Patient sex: F
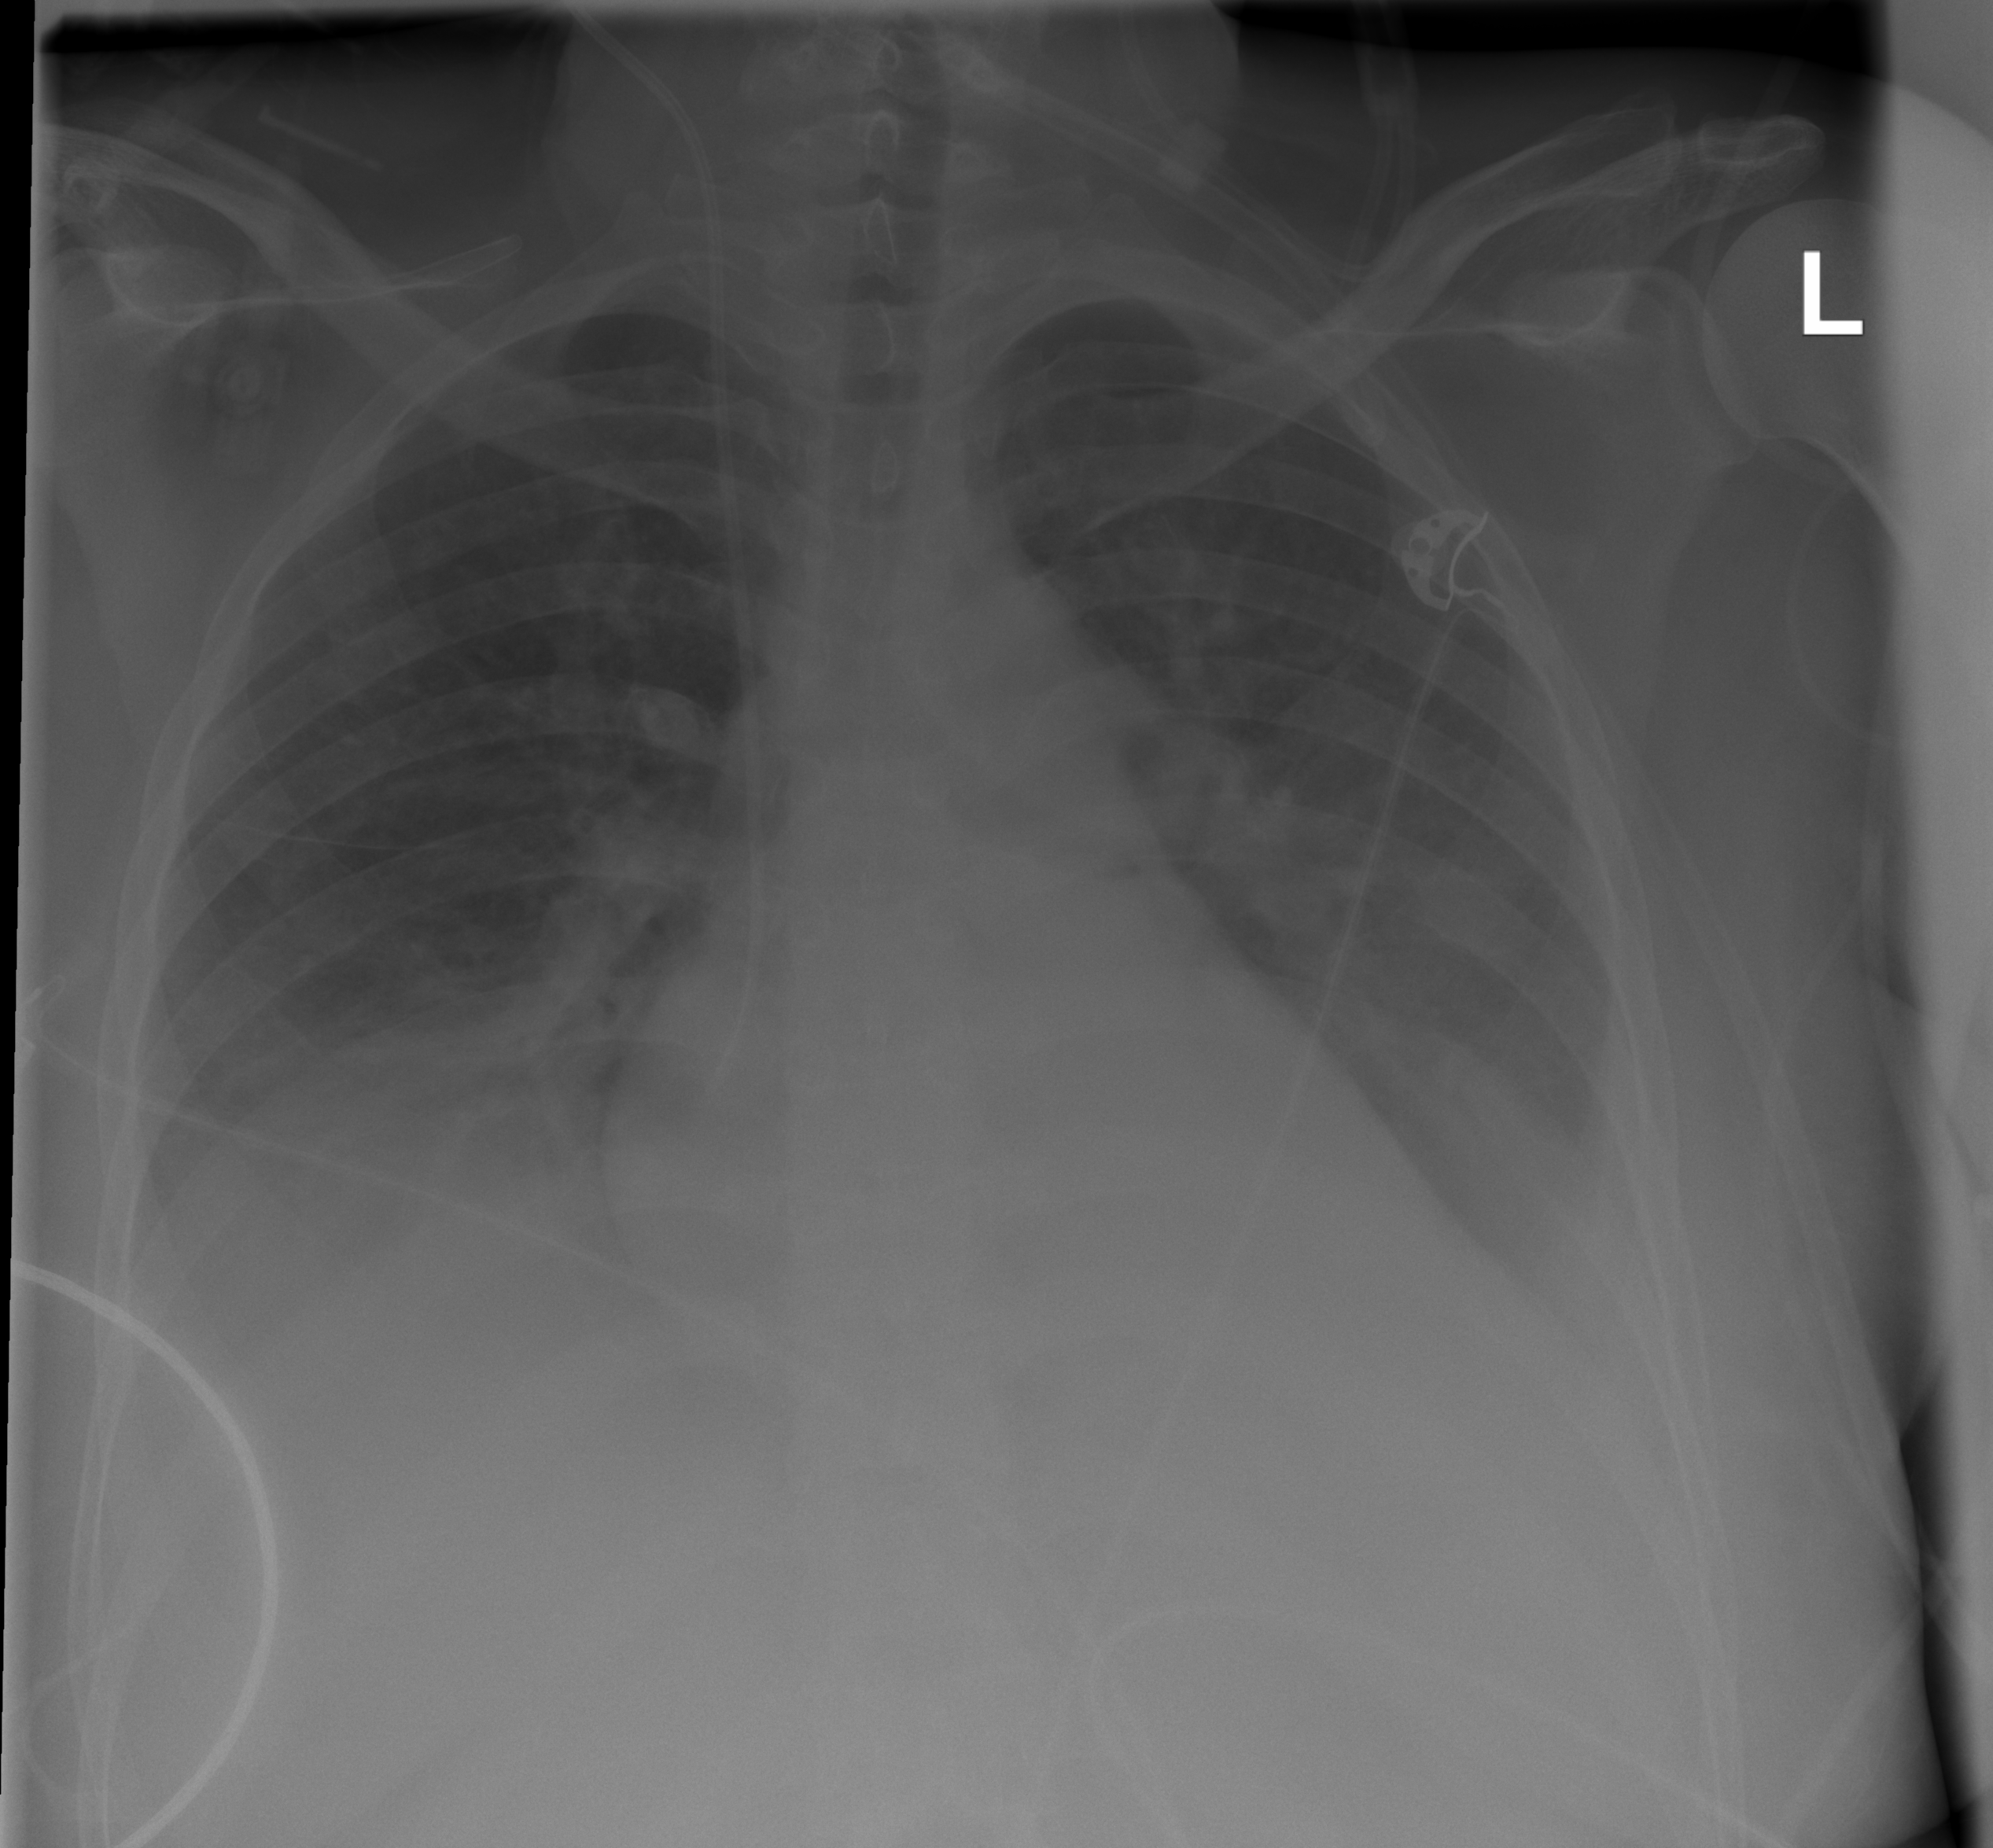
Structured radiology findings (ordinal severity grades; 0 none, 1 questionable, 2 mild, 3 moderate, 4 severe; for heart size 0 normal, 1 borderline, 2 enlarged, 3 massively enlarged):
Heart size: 0
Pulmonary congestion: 0
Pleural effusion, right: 2
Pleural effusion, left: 2
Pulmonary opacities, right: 0
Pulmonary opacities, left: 0
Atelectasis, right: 0
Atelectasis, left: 0